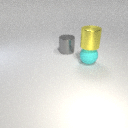
large cyan rubber sphere in front of large gray metal cylinder